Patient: sex F, age 33
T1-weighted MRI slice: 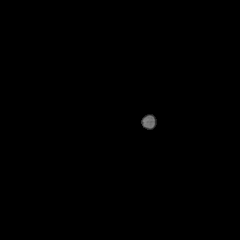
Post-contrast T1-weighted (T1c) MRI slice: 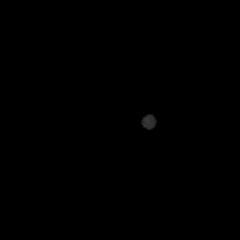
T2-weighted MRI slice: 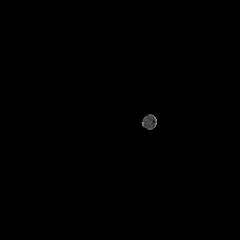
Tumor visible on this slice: no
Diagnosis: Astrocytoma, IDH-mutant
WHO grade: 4